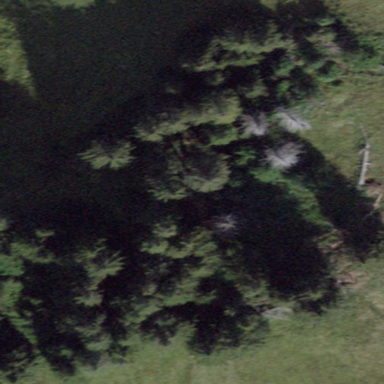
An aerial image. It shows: Forest area.